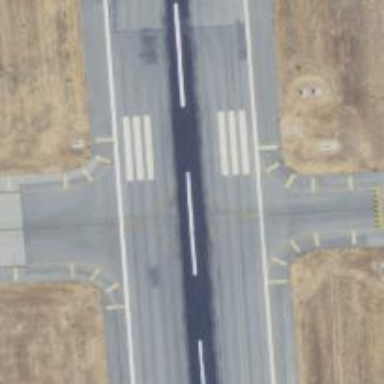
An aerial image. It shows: View of taxiway at the airport.